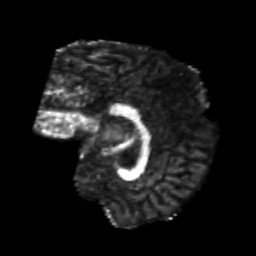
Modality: FA
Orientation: sagittal
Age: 24
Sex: female
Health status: healthy
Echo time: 0.074 s